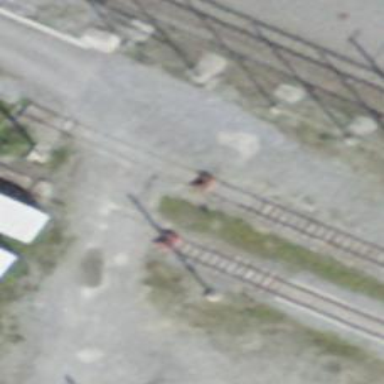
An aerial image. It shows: Railway buffer stop.